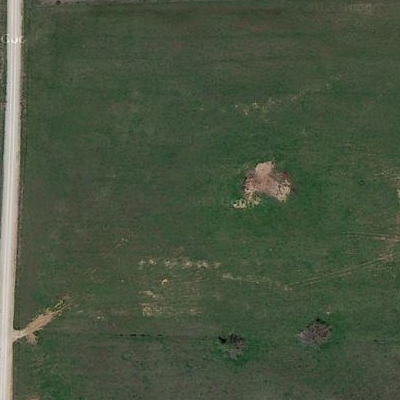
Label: Grass